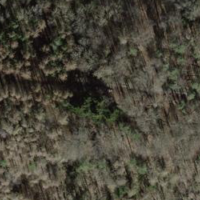
EUNIS habitat code: 41
Species observed at this site:
Mercurialis perennis